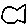
Label: fish